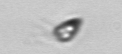
Label: Pyramimonas